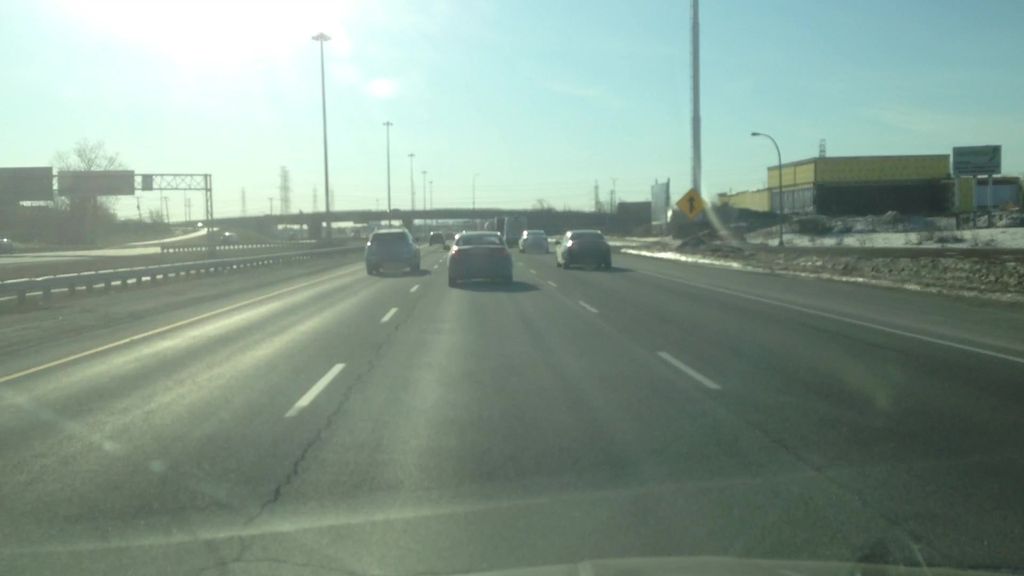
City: montreal